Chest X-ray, AP view. Patient: 49 years old, sex F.
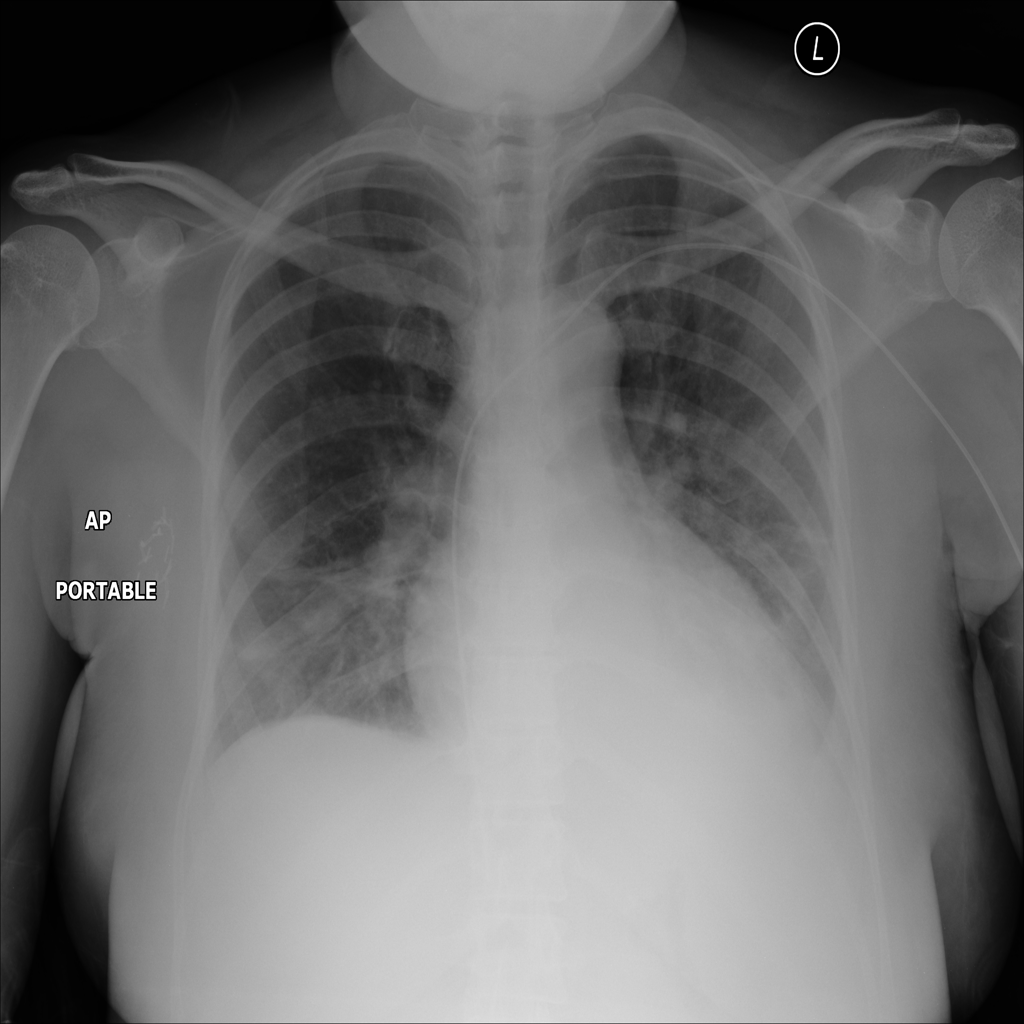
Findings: Effusion